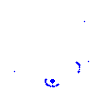
Particle: kaon